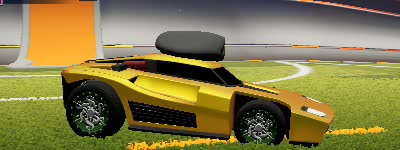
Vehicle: breakout